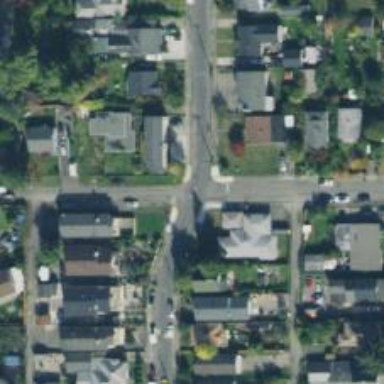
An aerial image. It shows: Living street.